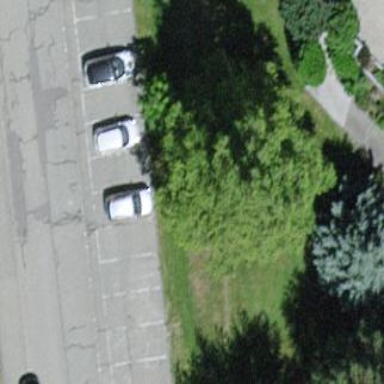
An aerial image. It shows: Parking area.